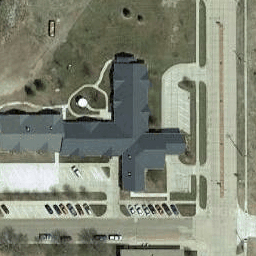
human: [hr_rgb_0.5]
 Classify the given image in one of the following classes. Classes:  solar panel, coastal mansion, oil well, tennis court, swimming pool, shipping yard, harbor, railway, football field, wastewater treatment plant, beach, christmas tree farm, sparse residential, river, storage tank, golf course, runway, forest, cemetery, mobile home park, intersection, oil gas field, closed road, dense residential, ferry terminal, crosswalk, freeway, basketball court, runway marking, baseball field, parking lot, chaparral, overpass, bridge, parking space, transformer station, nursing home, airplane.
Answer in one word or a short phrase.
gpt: nursing home